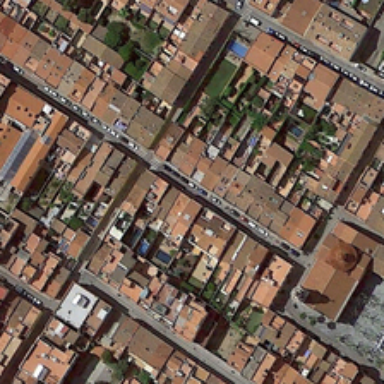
On both sides of the road were densely brown houses .